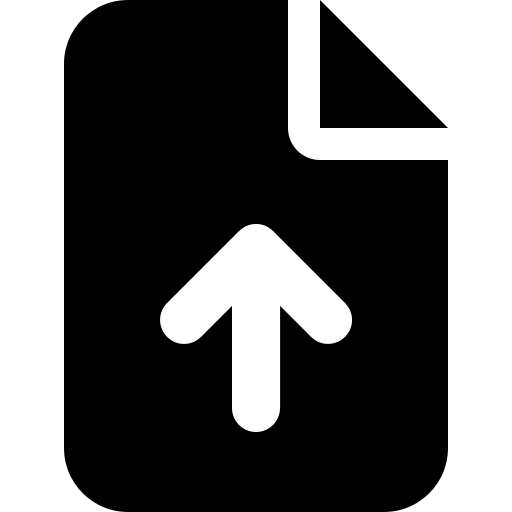
Tags: icon, FontAwesome, fa-icon, solid, file, arrow, up